高一 · 代数
函数 $f(x)=|x|+k$ 有两个零点, 则 $(\quad)$
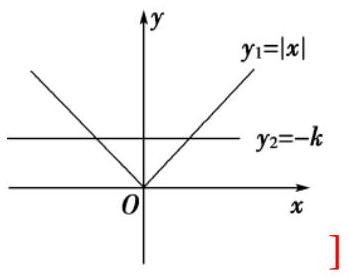
A. $k=0$
B. $k>0$
C. $0 \leqslant k<1$
D. $k<0$
答案: D
解析: [在同一平面直角坐标系中画出 $y_{1}=|x|$ 和 $y_{2}=-k$ 的图象，如图所示. 若 $f(x)$有两个零点，则必有 $-k>0$ ，即 $k<0$.